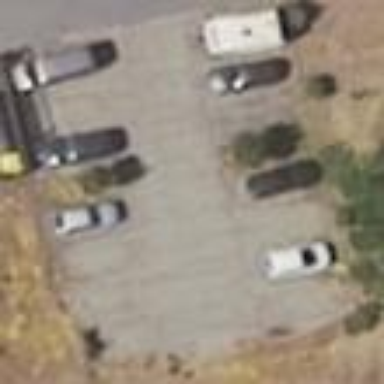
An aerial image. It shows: Parking area with surface.